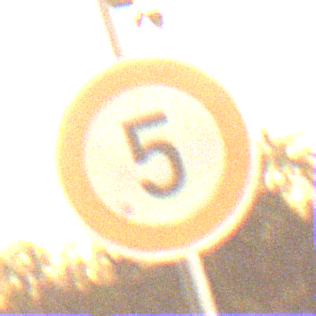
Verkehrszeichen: Geschwindigkeit5
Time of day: Night
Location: Outdoor (Nature)
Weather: Clear
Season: NotSpecified
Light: Natural